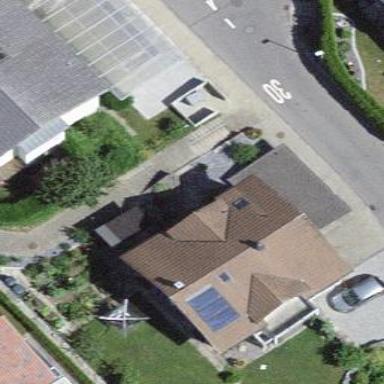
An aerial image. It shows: Group of garages.